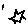
Label: star